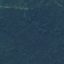
Land use / land cover: Forest